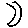
Label: moon